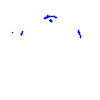
Particle: kaon